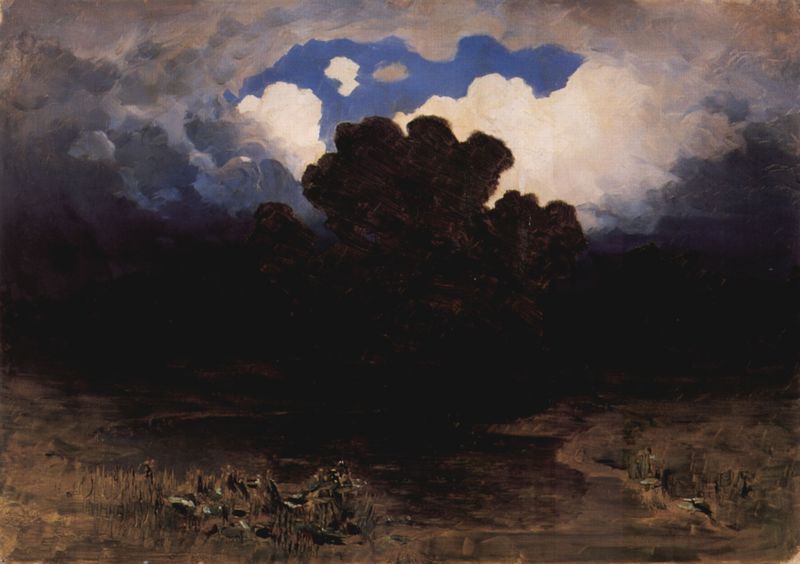
Titel: Waldsee, Wolke
Künstler: Archip Iwanowitsch Kuindshi
Standort: Sankt Petersburg
Institution: Staatliches Russisches Museum
Schlagwörter: baum, blau, dunkel, gewitter, himmel, meer, schatten, wasser, weiß, wolken, bäume, grün, impressionismus, landschaft, menschen, see, teich, ufer, blumen, braun, grau, hell, licht, nacht, schwarz, gras, tiere, weg, wiese, wolke, bach, baumstamm, erde, feld, gräser, horizont, schilf, vögel, busch, rauch, sonne, pflanzen, kontrast, rosa, wald, wellen, düster, lehm, dunst, enten, fluß, romantik, sturm, unwetter, wetter, finster, steppe, grass, bedrohlich, kranich, sumpf, öffnung, eiss, finsternis, moor, romantisch, drohung, drohend, planzen, planze, baumstumpf, hotizont, wolkenlücke, asser, schummrig, horizonz, schmutzig, olken, elb, bewolkt, wolkenaufriss, piegelung, sa, pflänze